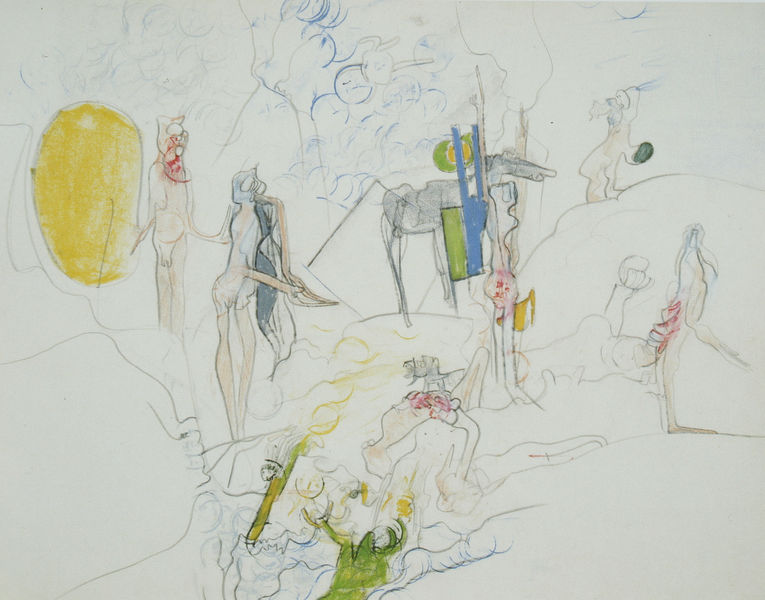
Titel: Nakedom, Nacktheit
Künstler: Roberto Matta
Standort: Paris
Institution: Privatsammlung
Schlagwörter: blau, mann, nackt, akte, bäume, frauen, gelb, grün, menschen, frau, grau, männer, zeichnung, rot, tiere, sonne, haare, esel, pferd, rund, papier, moderne, abstrakt, farben, flächen, formen, linien, figuren, striche, rechtecke, kontur, sex, knien, koloriert, fließend, fackel, rundungen, gekritzel